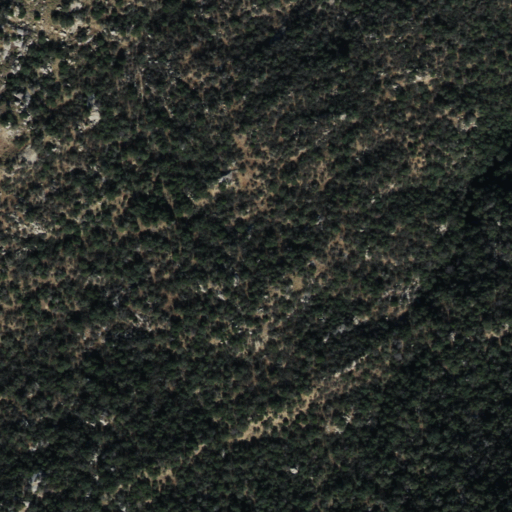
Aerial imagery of mountain in Arizona named Quinlan Mountains containing evergreen forest and shrub